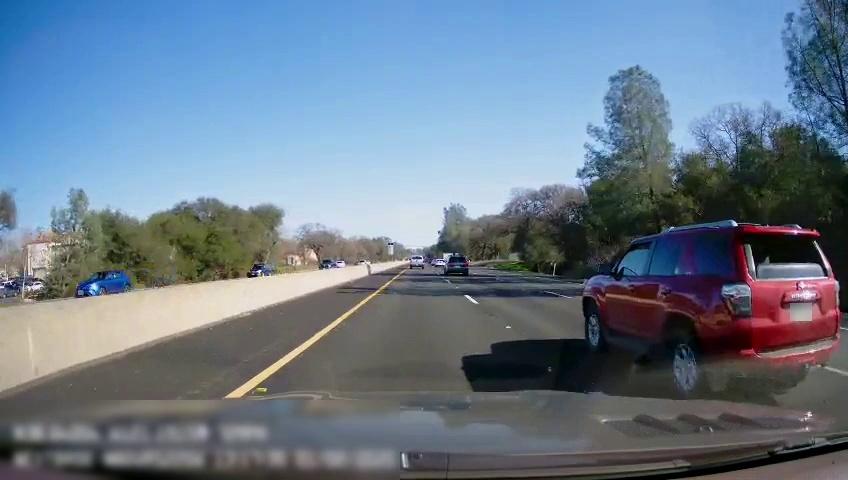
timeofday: Day
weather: Sunny
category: Drivable Space
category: Vehicles | SUV
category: Vehicles | Truck
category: Vehicles | SUV
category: Vehicles | SUV
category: Vehicles | SUV
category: Lanes | Current Lane
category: Lanes | Current Lane
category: Lanes | Current Lane
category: Lanes | Alternate Lane